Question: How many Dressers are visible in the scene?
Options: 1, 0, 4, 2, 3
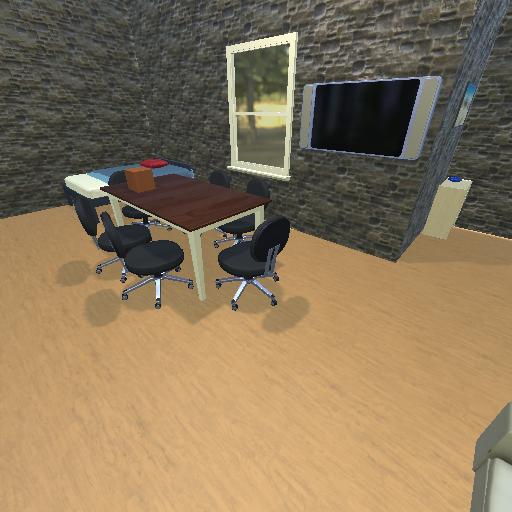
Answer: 1